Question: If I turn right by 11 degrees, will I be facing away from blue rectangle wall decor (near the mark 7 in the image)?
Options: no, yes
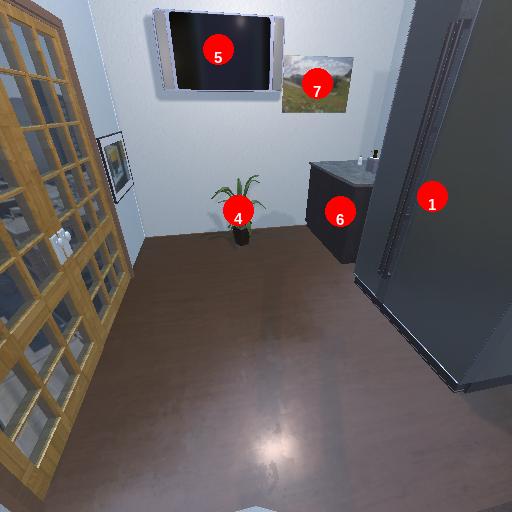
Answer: no